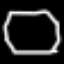
Label: octagon